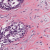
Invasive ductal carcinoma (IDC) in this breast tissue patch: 0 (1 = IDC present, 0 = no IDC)